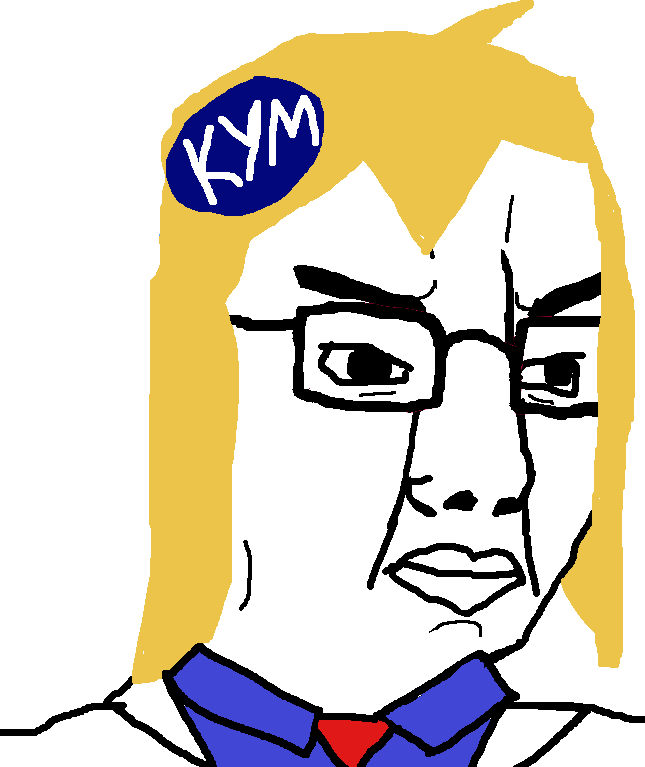
Label: 5_Poljak